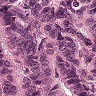
Metastatic tissue present: yes